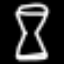
Label: hourglass